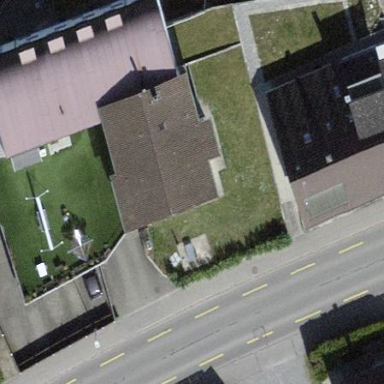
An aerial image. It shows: Building with tile roof.